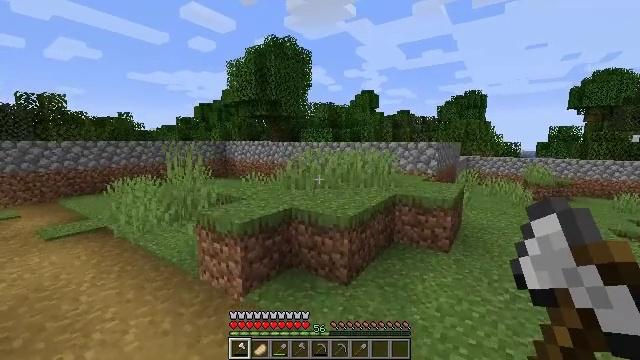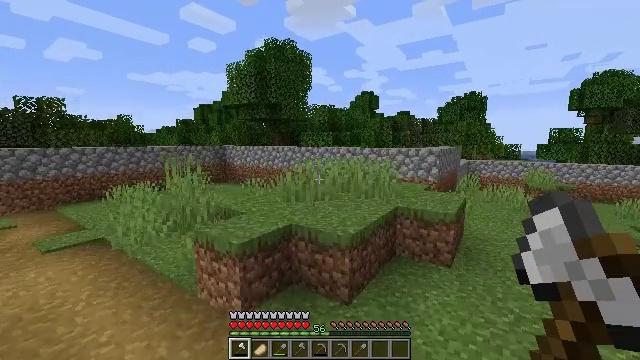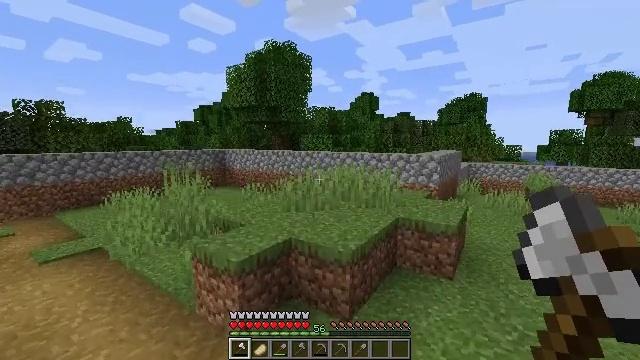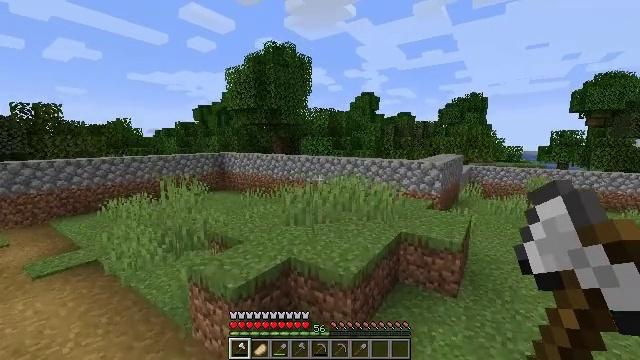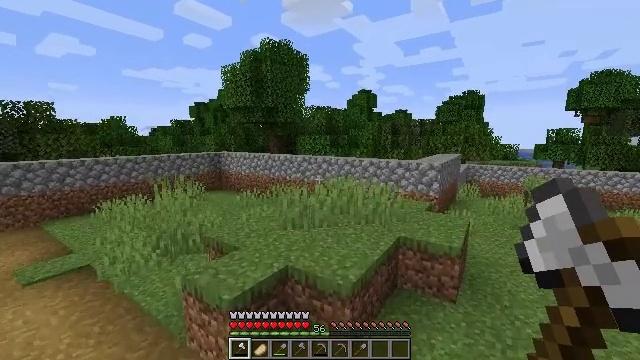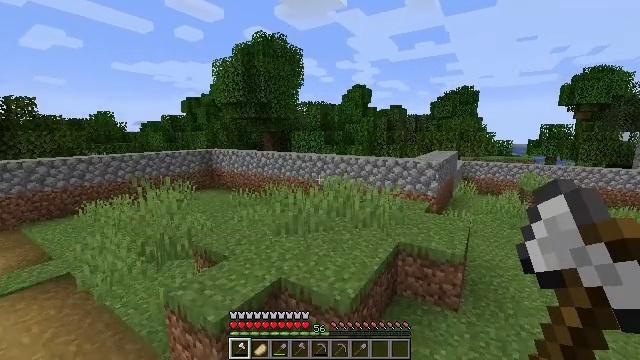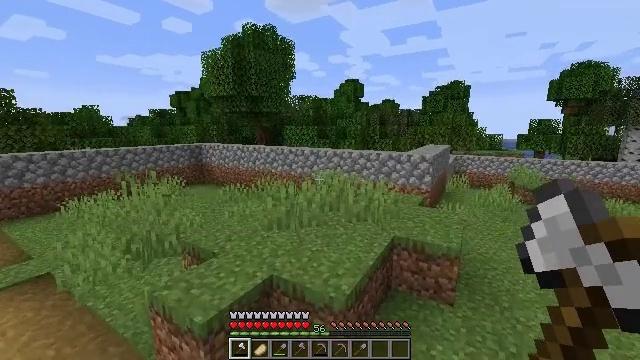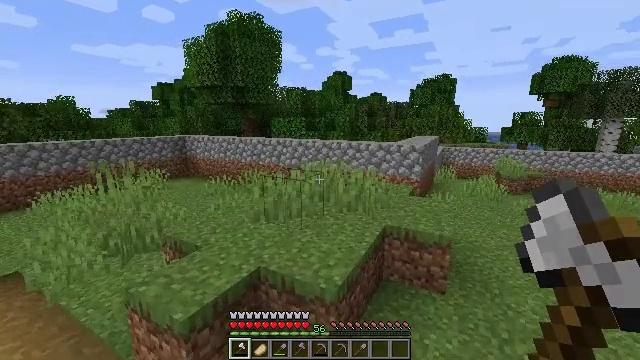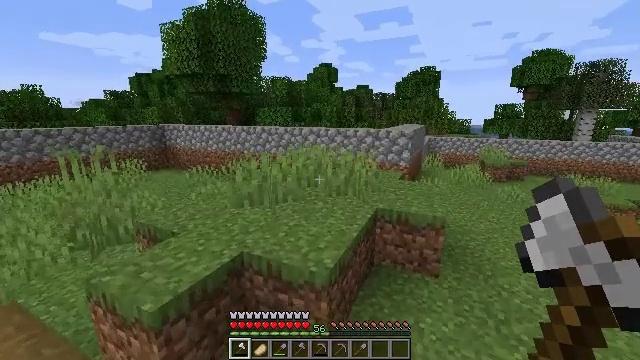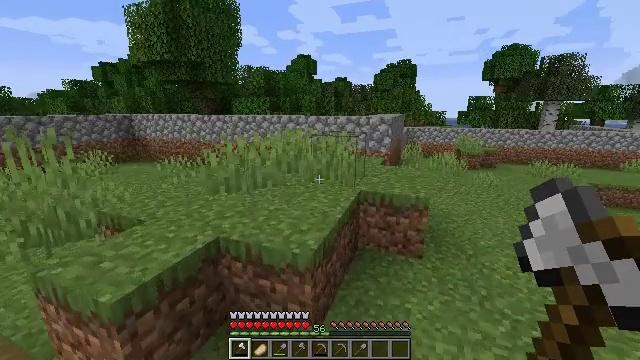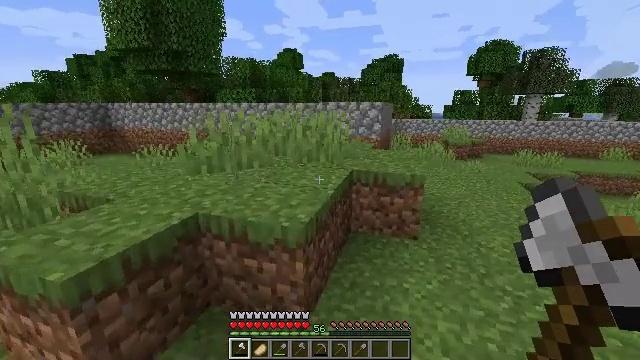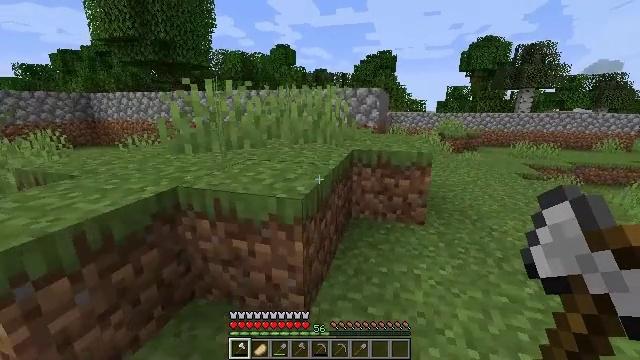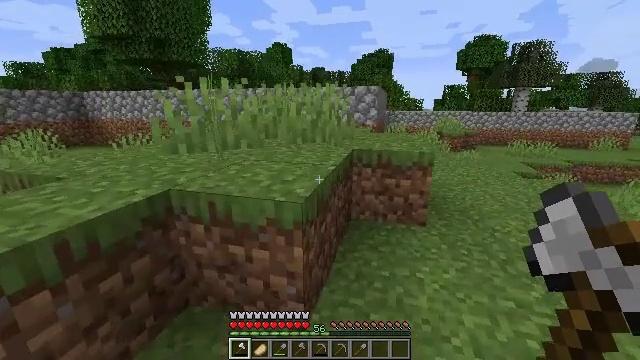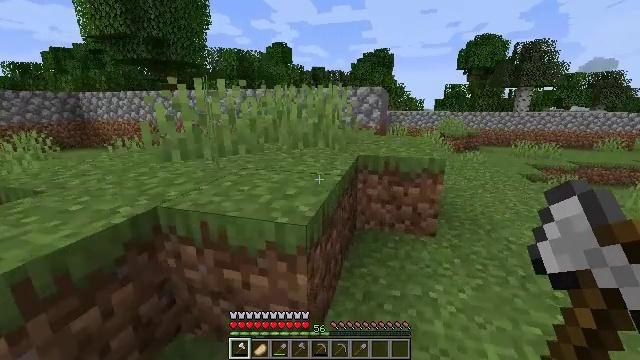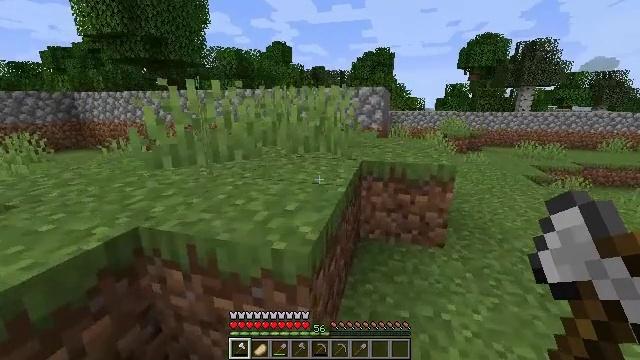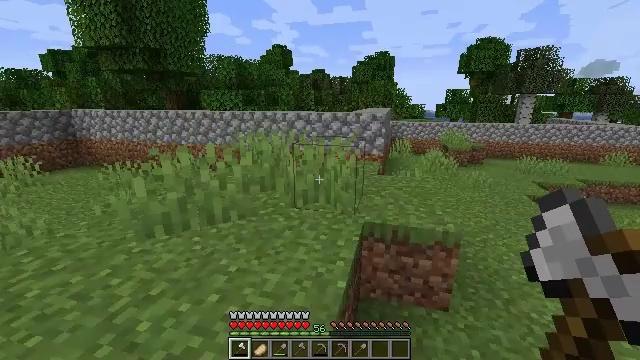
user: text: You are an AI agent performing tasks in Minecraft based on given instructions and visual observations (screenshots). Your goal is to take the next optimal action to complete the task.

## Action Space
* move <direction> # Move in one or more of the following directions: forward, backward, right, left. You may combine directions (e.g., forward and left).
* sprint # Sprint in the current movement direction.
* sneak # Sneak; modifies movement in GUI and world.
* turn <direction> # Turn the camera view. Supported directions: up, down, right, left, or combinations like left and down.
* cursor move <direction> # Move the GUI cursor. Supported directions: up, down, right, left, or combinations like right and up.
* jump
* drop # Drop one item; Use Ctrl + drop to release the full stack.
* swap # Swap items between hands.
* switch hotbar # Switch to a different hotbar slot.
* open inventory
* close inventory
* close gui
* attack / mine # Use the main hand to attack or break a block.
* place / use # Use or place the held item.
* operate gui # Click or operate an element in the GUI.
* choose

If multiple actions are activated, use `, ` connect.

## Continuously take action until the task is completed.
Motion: motion action
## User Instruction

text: Break the clay block to collect it.
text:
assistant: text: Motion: move forward, jump
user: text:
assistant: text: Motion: move forward, jump
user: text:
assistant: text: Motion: move forward
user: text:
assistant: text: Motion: move forward
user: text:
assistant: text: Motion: move forward, turn right and down
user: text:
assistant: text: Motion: move forward, turn right and down
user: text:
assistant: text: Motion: move forward, turn right and down
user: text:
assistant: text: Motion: move forward, turn right and down
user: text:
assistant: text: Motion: move forward, turn right and down
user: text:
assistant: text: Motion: move forward, turn right
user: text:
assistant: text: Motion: move forward, turn right
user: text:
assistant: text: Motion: move forward
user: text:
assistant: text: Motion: move forward
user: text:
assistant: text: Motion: move forward, jump
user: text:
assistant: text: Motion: move forward, jump
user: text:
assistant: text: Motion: move forward, jump
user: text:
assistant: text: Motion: move forward
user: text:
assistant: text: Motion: move forward
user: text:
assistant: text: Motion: move forward
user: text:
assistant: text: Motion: move forward
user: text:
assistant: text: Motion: move forward, turn right
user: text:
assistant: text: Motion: move forward, turn right
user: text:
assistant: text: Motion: move forward, turn right
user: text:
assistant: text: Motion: move forward, turn right
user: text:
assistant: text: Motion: move forward
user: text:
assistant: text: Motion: move forward
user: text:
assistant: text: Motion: move forward
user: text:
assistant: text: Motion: move forward
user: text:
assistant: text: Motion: move forward
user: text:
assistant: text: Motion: move forward